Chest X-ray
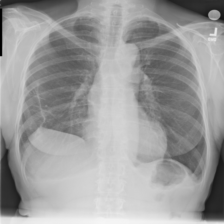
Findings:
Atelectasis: negative
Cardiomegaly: negative
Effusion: negative
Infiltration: negative
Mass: negative
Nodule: positive
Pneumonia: negative
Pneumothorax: negative
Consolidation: negative
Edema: negative
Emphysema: negative
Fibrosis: negative
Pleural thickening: negative
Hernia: negative